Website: walmart
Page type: payment
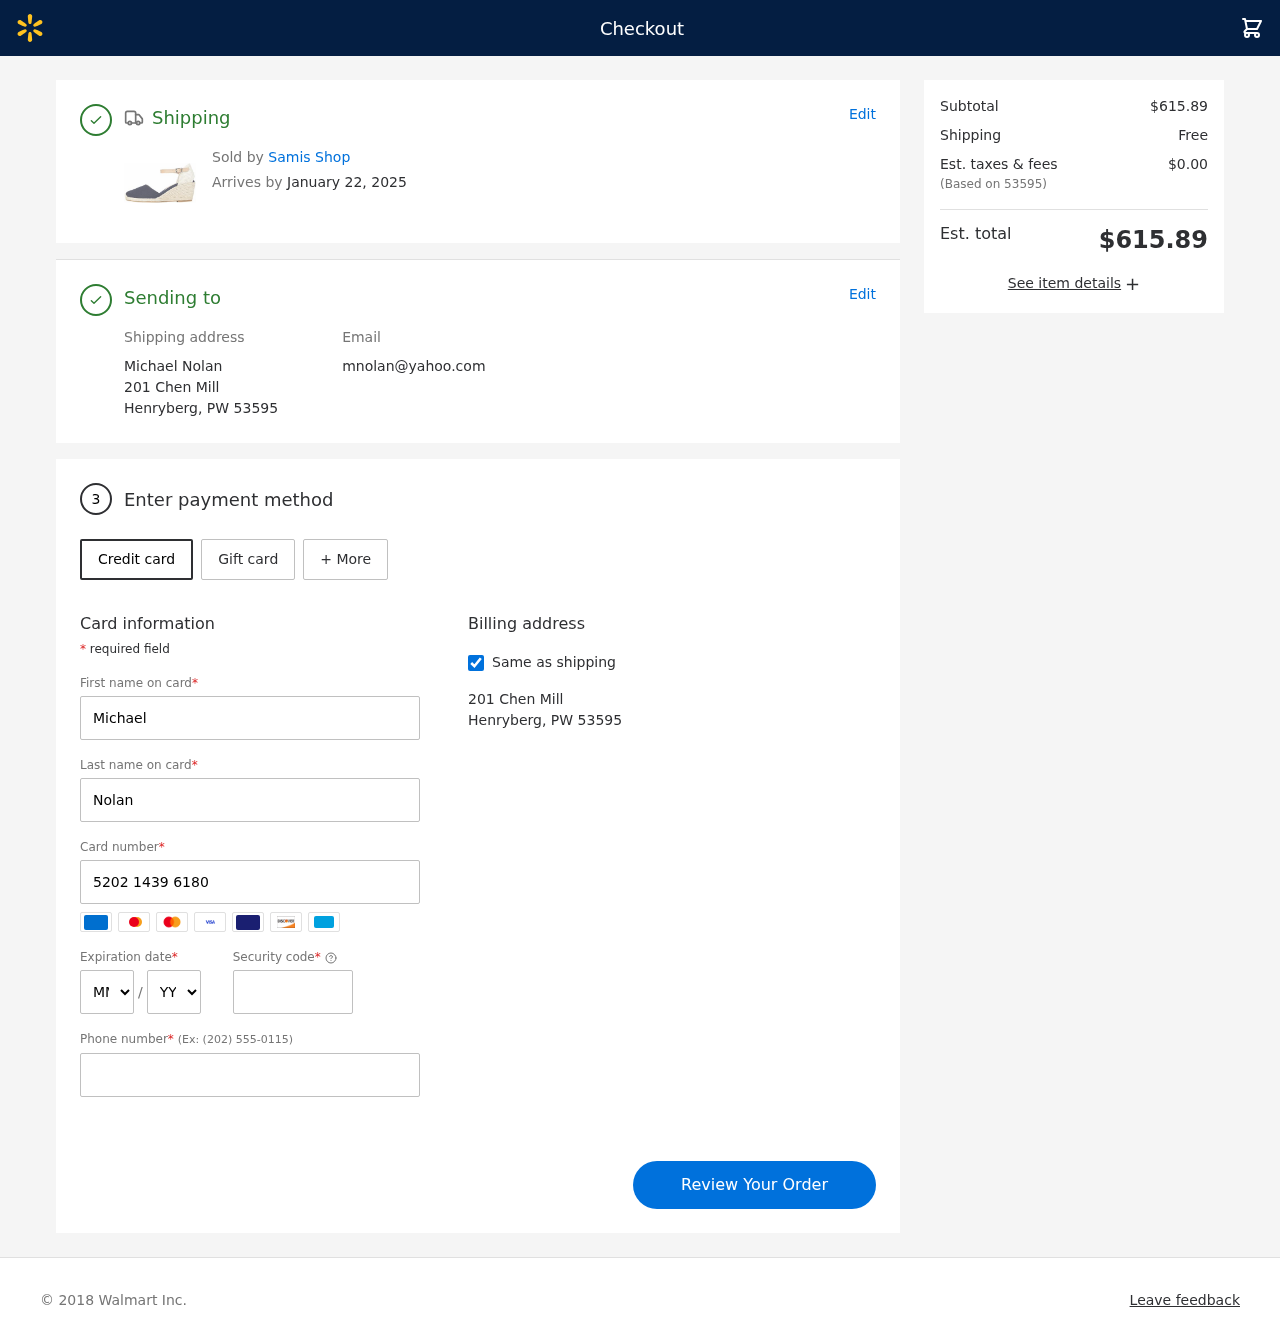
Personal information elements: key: PII_CARD_CVV
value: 255
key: PII_CARD_EXPIRY_MONTH
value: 03
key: PII_CARD_EXPIRY_YEAR
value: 26
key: PII_CARD_NUMBER
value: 5202 1439 6180 9350
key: PII_CITY_STATE_ZIP
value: Henryberg, PW 53595
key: PII_EMAIL
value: mnolan@yahoo.com
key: PII_FIRSTNAME
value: Michael
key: PII_FULLNAME
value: Michael Nolan
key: PII_LASTNAME
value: Nolan
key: PII_PHONE
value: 2662033109
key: PII_POSTCODE
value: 53595
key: PII_STREET
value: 201 Chen Mill
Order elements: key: ORDER_DELIVERY_DATE
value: January 22, 2025
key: ORDER_SUBTOTAL
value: $615.89
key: ORDER_SHIPPING_COST
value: Free
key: ORDER_TAX
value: $0.00
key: ORDER_TOTAL
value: $615.89